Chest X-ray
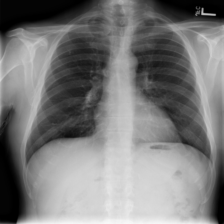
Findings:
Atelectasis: negative
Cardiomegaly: negative
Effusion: negative
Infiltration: negative
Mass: negative
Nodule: positive
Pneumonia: negative
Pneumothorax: negative
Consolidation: negative
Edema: negative
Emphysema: negative
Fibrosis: positive
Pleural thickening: negative
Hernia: negative